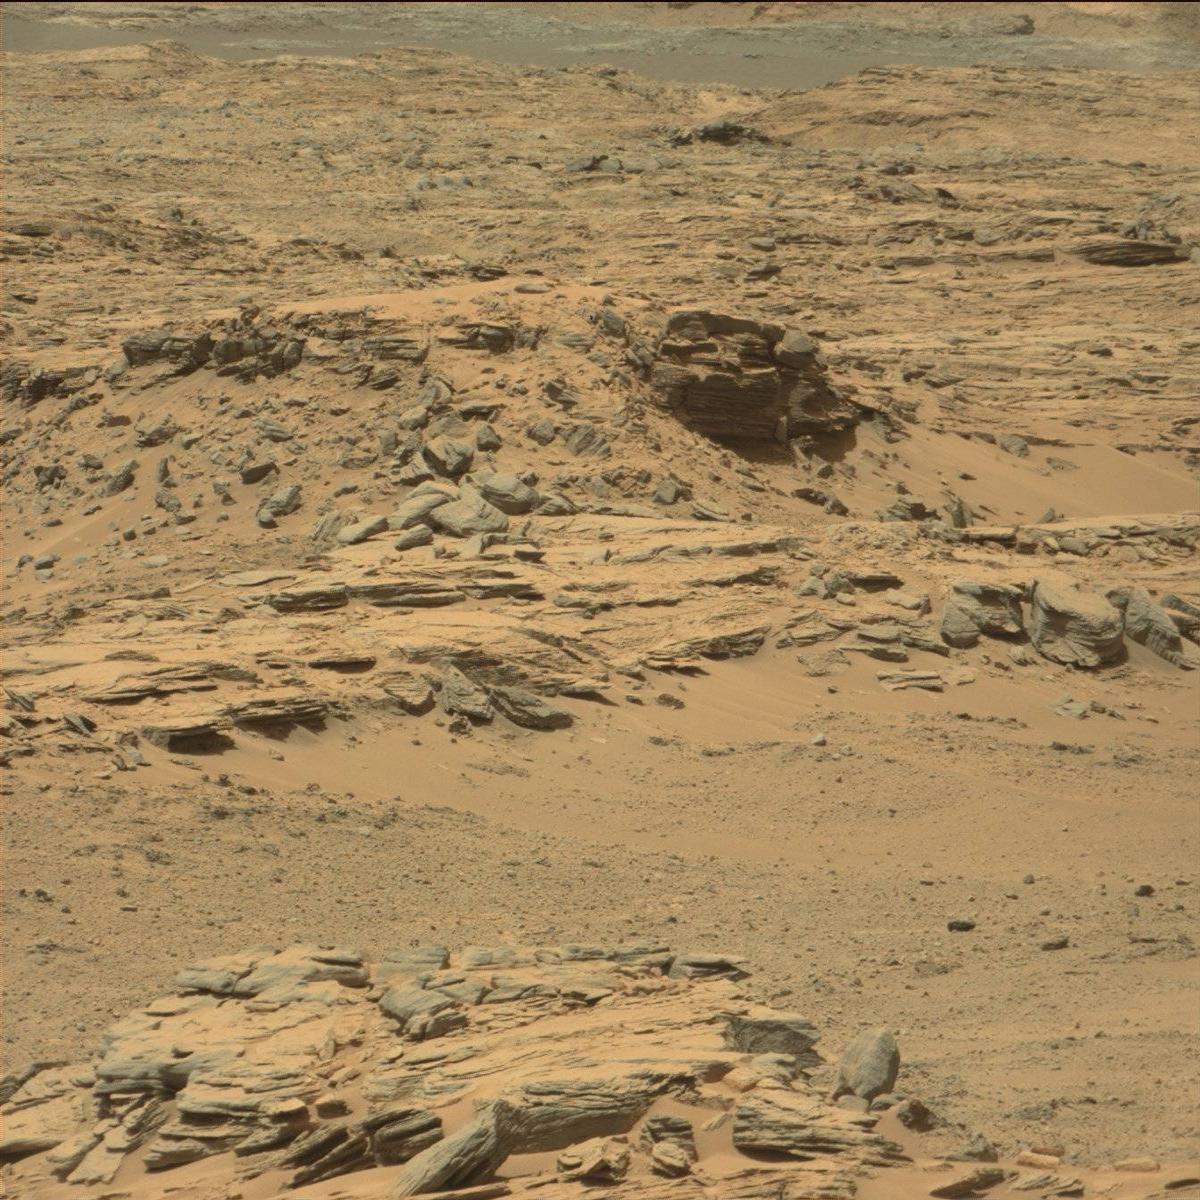
Terrain classes present: Bedrock, Sand / Soil